Question: I'm experiencing problems with formatting links on HTML. I have a link, defined like so:
'''
<a href="#a1" class="scroll type1">Some text</a>
'''
As you can see, the link has two classes. The 'scroll' class has no formatting whatsoever: it is just a marker for some lines of javascript code to scroll the page when the link is clicked. The 'type1' class has css formatting. Here it is:
'''
a.type1:link, a.type1:visited {
color: #000000;
text-decoration: none;
}
a.type1:hover {
color: #4f8dd5;
text-decoration: none;
}
a.type1:active {
color: #000000;
text-decoration: none;
}
'''
So I expect the text of the link to be black, unless the user has the mouse over it, in which case it's blue.
However, that's not what happens. The hover is still correct, but this is what I see without the hover:

For some reason, the formatting in the css file is being ignored, and the default for links is being used.
Normal formatting only works if 'a.type1:hover' is before everything else, but then that formatting isn't applied on hover.
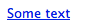
Answer: I'm sorry everyone... A stupid comment line was messing everything up. But like all good computers, I was ignoring that comment. Everything is perfect now. (Damn! I was around and around this for so much time just because of a comment on the css file...)